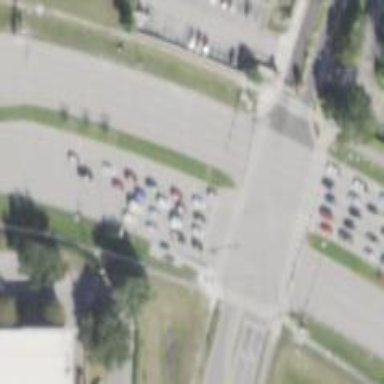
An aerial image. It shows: Marked crossing on footway.